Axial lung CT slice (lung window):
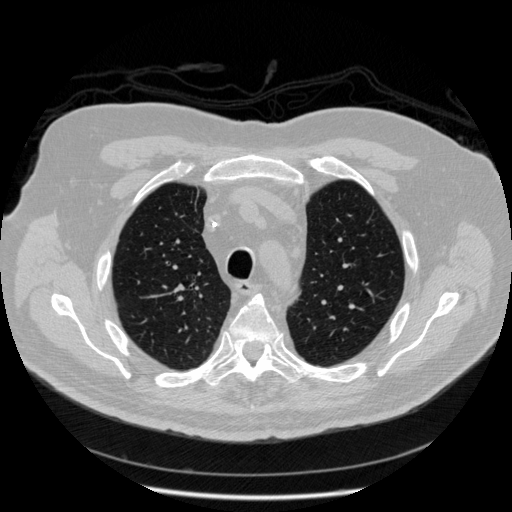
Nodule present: no